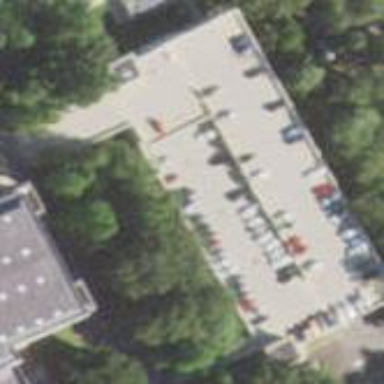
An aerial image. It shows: Multi-story parking deck with concrete surface.